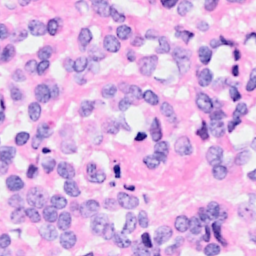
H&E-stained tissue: Breast